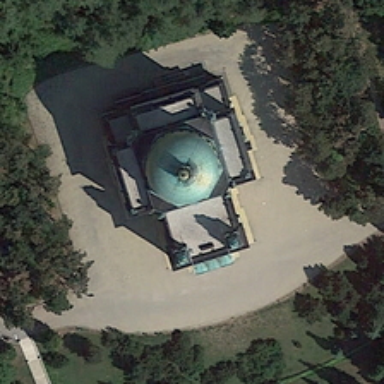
Many green trees are around a church .